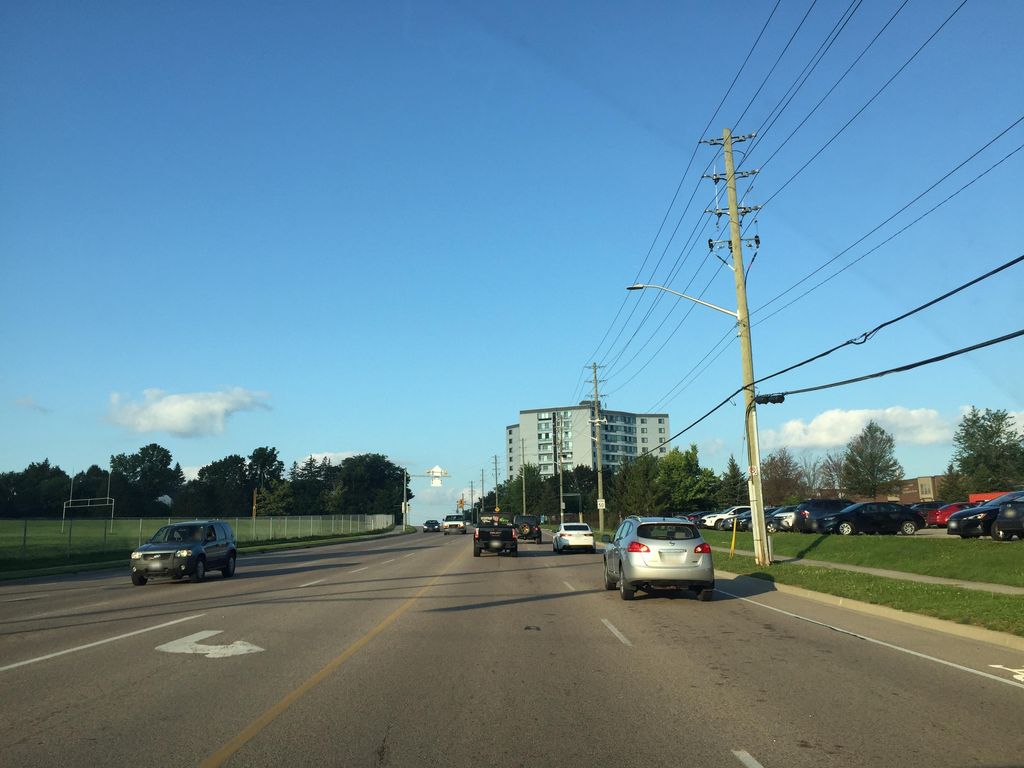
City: kitchener-waterloo